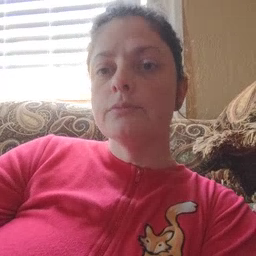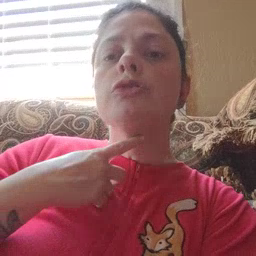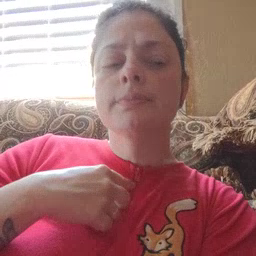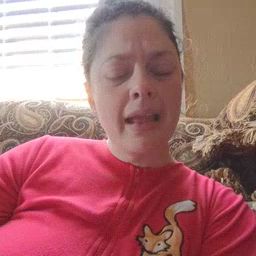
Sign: thirsty